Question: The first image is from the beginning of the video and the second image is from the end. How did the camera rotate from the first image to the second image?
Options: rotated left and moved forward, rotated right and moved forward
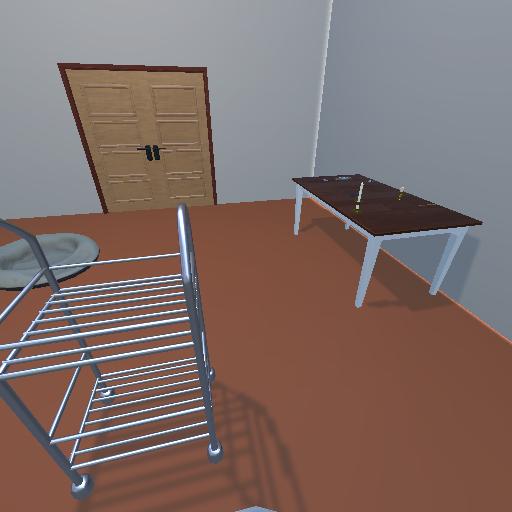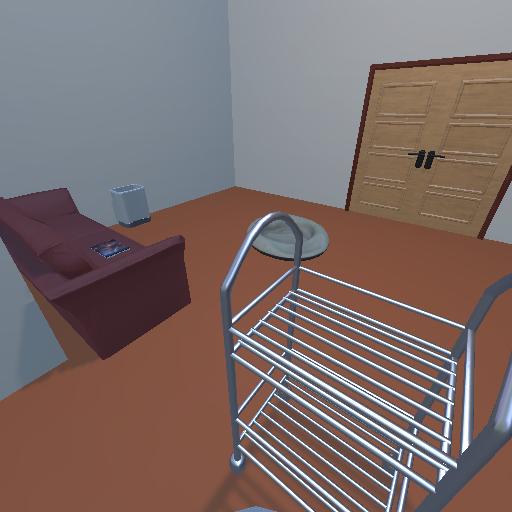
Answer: rotated left and moved forward